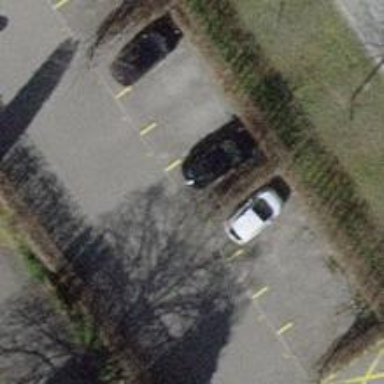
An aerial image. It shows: Street side parking area.